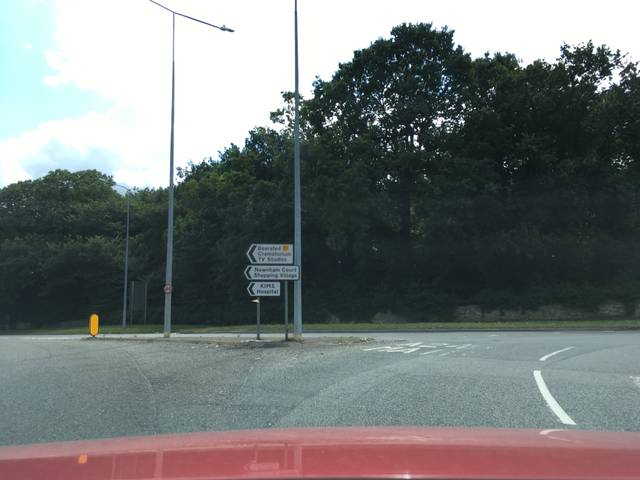
Region: United Kingdom
Coordinates: 51.284, 0.549